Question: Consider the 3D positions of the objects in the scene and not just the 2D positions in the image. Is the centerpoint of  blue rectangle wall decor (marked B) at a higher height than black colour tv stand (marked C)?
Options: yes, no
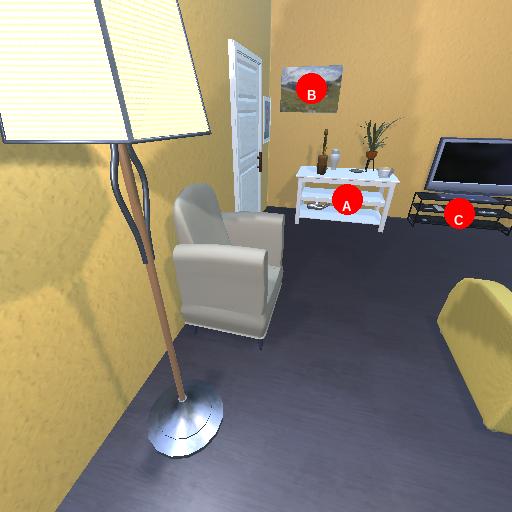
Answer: yes